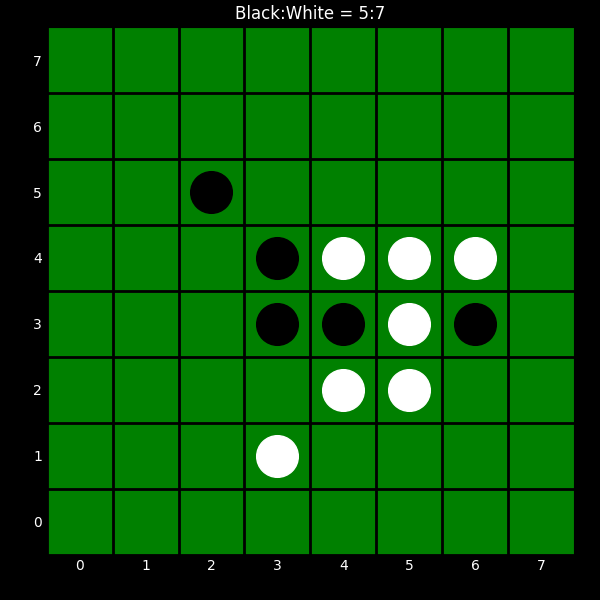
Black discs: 5
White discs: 7